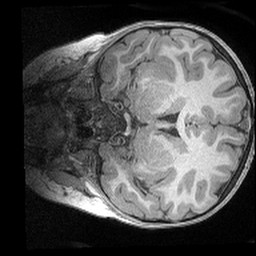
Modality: T1w
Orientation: coronal
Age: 4
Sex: female
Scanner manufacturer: siemens
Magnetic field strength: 3 T
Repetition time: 2.53 s
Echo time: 0.00164 s